Question:
In the above picture,in the 'Language' portion,languages are shown as etc. I want to display it like etc.
To do this, I have change the following portion of [dspace-install]/config/input-forms.xml file ->
'''
<value-pairs value-pairs-name="common_iso_languages" dc-term="language_iso">
<pair>
<displayed-value>English</displayed-value>
<stored-value>english</stored-value>
</pair>
<pair>
<displayed-value>Assamese</displayed-value>
<stored-value>assamese</stored-value>
</pair>
<pair>
<displayed-value>Hindi</displayed-value>
<stored-value>hindi</stored-value>
</pair>
<pair>
<displayed-value>Bengali</displayed-value>
<stored-value>bengali</stored-value>
</pair>
<pair>
<displayed-value>Marathi</displayed-value>
<stored-value>marathi</stored-value>
</pair>
<pair>
<displayed-value>Tamil</displayed-value>
<stored-value>tamil</stored-value>
</pair>
<pair>
<displayed-value>Orisa</displayed-value>
<stored-value>orisa</stored-value>
</pair>
<pair>
<displayed-value>Kannada</displayed-value>
<stored-value>kannada</stored-value>
</pair>
<pair>
<displayed-value>(Other)</displayed-value>
<stored-value>other</stored-value>
</pair>
</value-pairs>
'''
I have change the all <>, now after doing the change, the of portion of is not changed for already submitted items, if i do submit any items after changing the ,only for that item it is reflecting. But i want to change for all submitted items also. How can it possible?
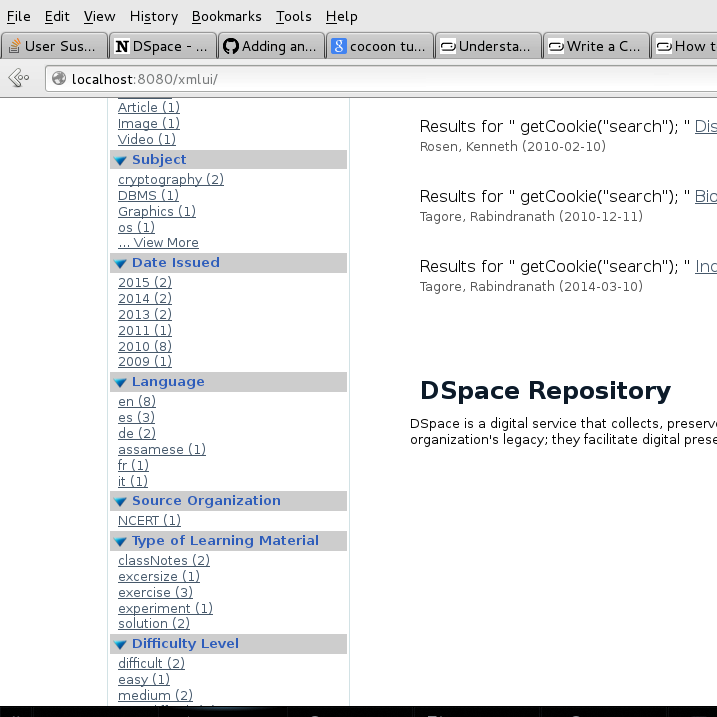
Answer: The changes you made in your input-forms are not retroactive for submitted items (ie, the values were already set), you should use <URL> instead. Then reindex your dspace.